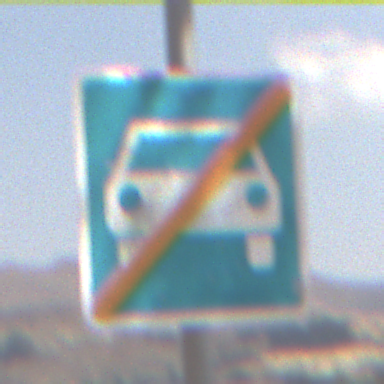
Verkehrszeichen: EndeKraftfahrstrasse
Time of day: Midday
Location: Outdoor (Nature)
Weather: PartlyCloudy
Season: NotSpecified
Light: Natural